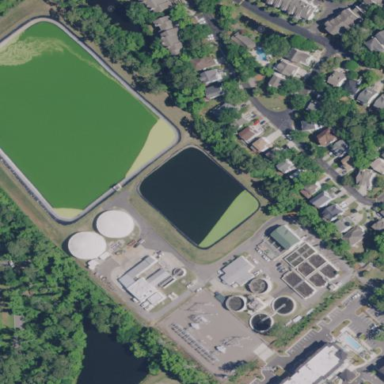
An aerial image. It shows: Wastewater plant.